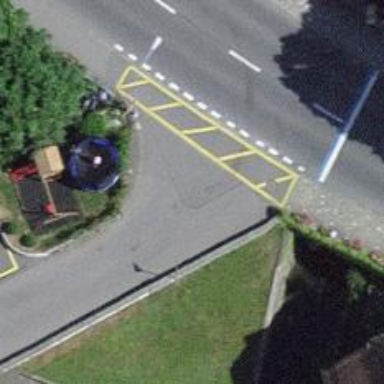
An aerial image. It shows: Marked crossing with yellow markings on the road.